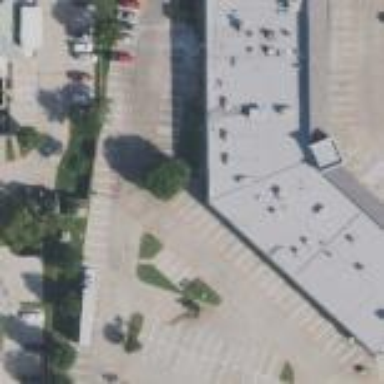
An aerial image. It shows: Retail building.